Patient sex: M
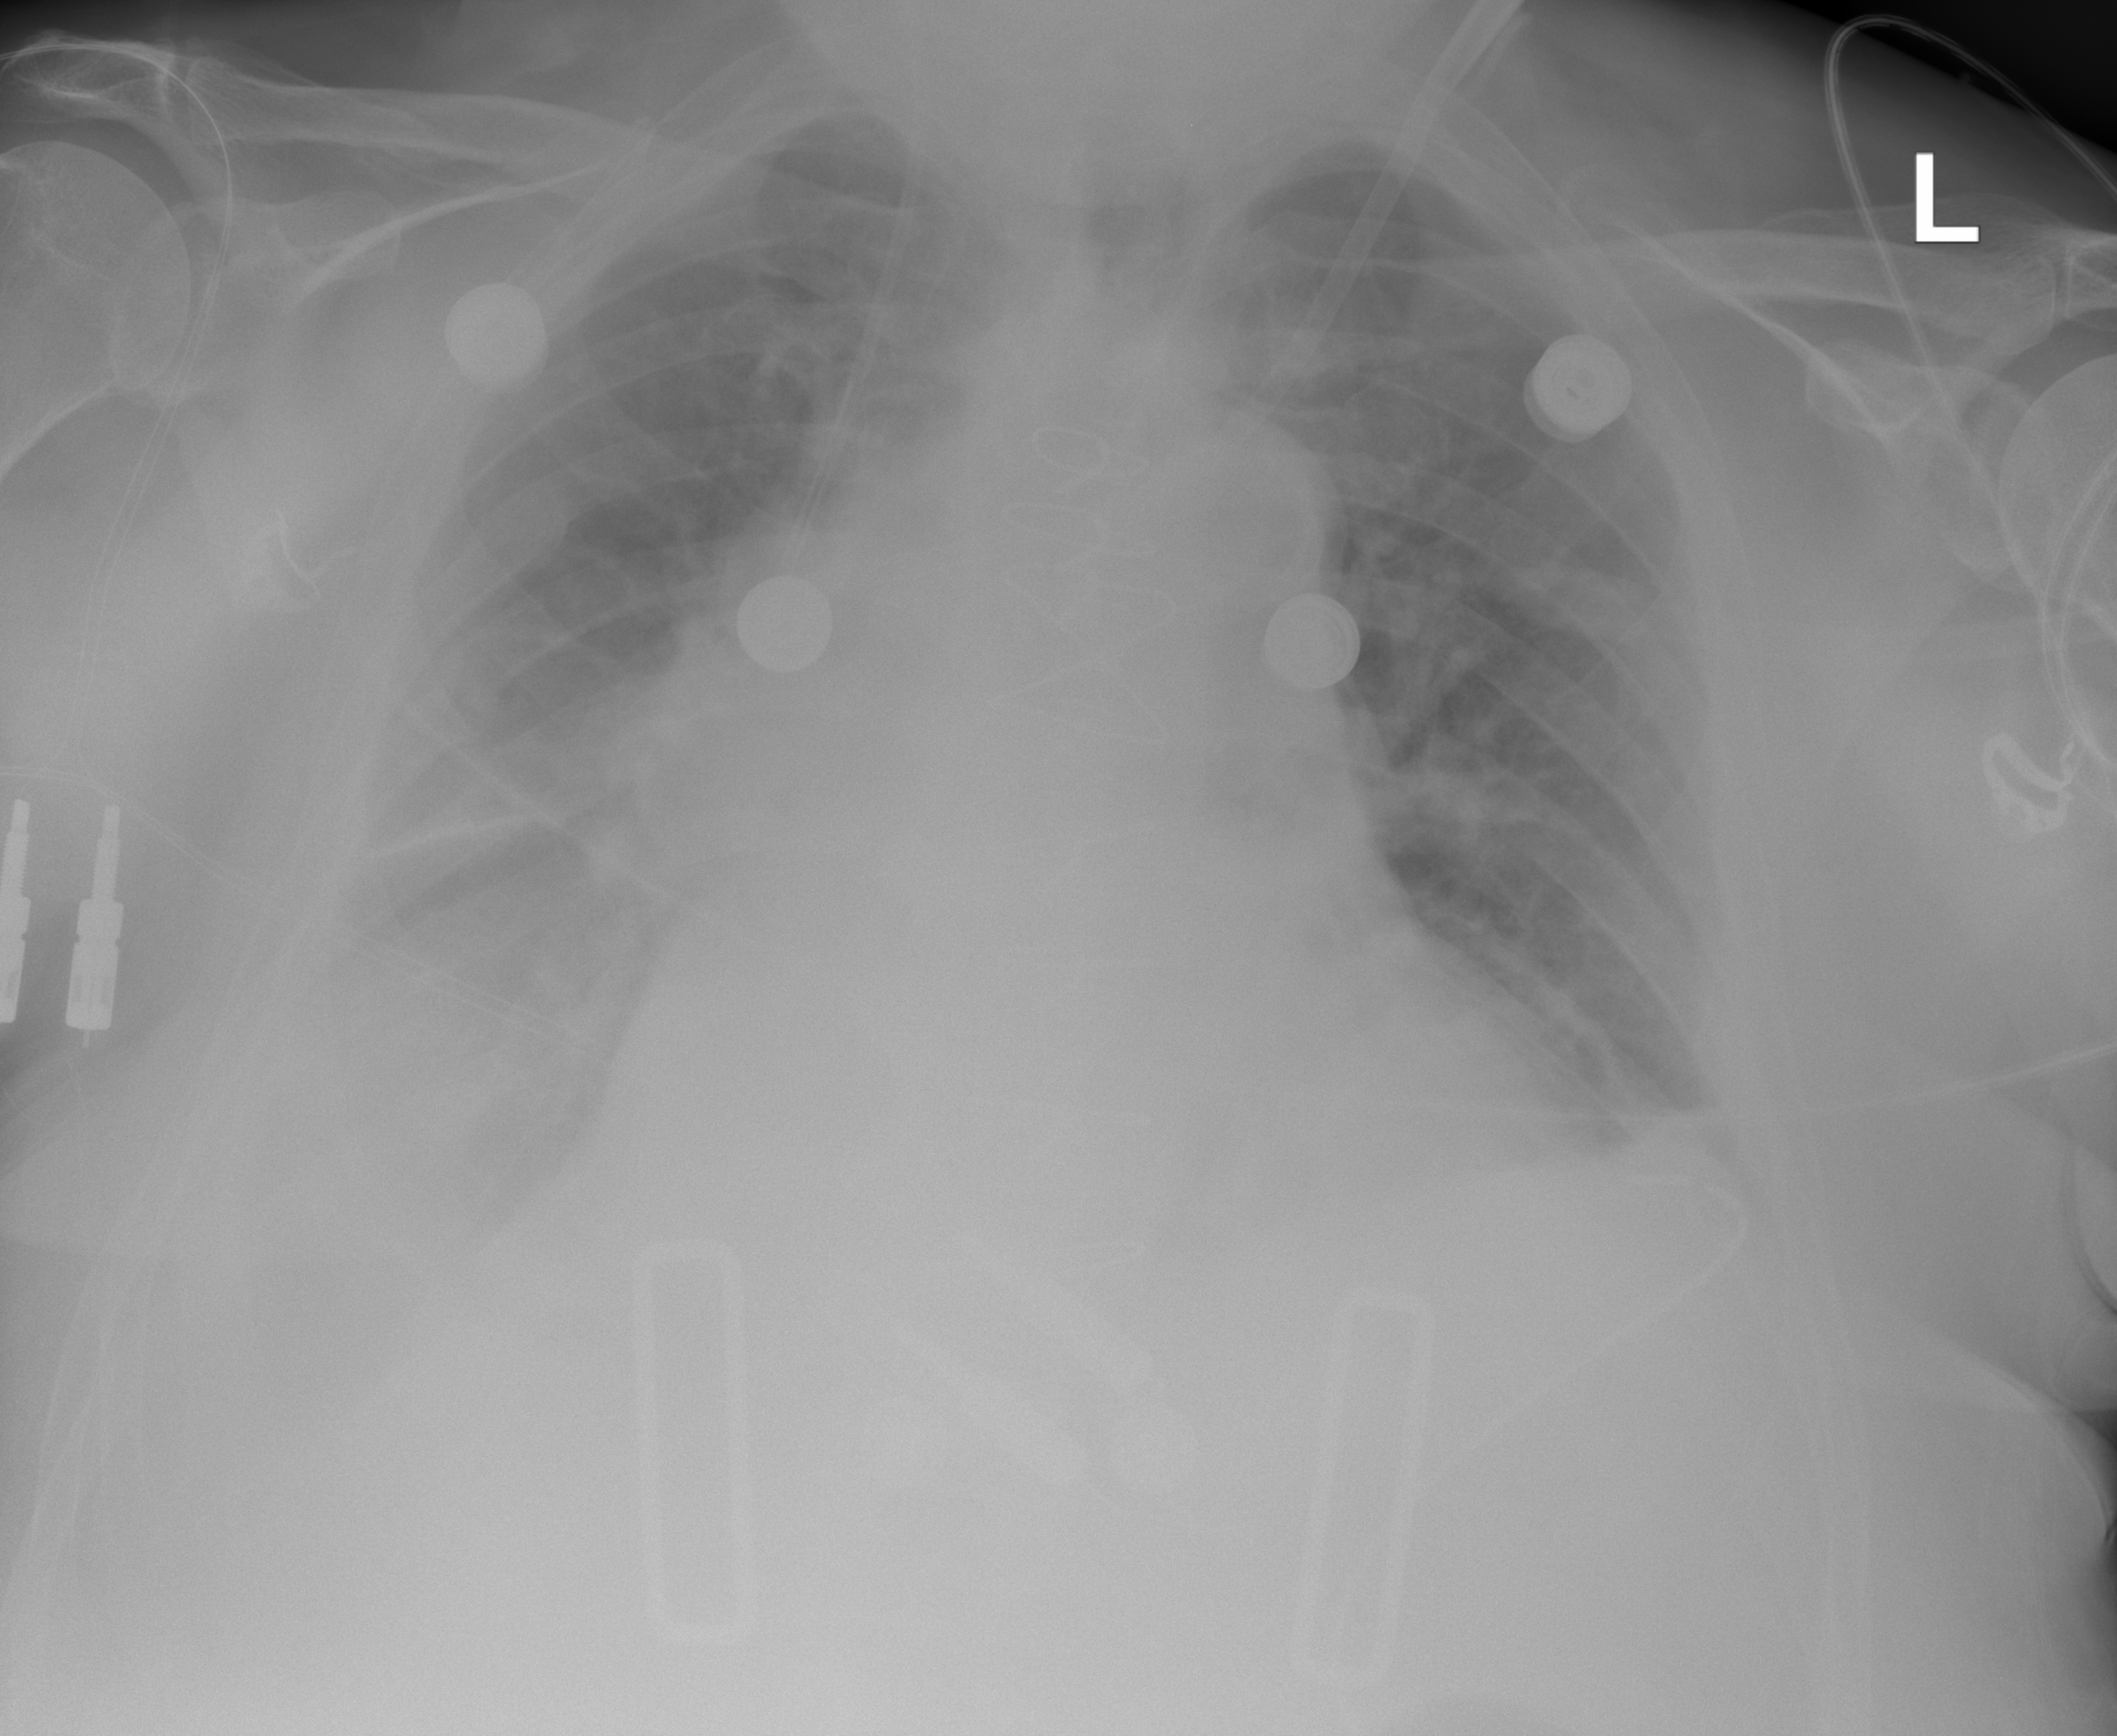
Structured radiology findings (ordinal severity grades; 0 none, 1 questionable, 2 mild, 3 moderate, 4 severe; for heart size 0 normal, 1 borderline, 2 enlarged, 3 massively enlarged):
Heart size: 2
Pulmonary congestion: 2
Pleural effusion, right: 3
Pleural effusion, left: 2
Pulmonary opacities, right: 0
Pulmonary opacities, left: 0
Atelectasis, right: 2
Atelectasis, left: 0